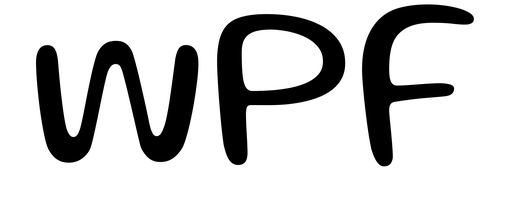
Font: Gluten_Light